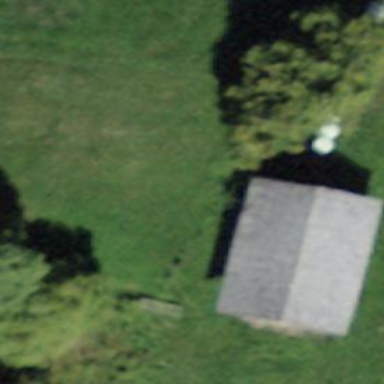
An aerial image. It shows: Barn.